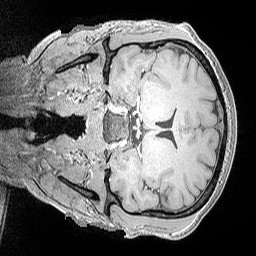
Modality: MP2RAGE
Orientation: coronal
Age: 23
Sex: female
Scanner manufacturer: siemens
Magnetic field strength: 3 T
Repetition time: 5 s
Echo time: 0.00298 s